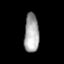
Tissue: lung
Cell type: Endothelial cells
Senescence score: 0.6052
Nuclear area (px): 558
Mean DAPI intensity: 167.154